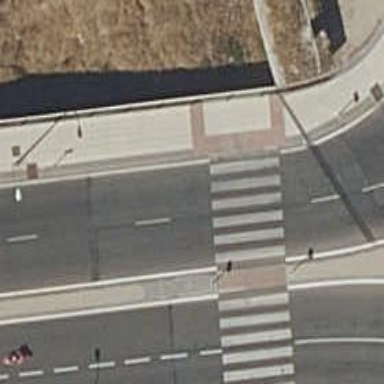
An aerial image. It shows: Uncontrolled zebra crossing on the road.